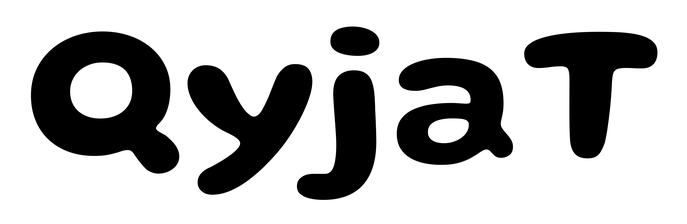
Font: Gluten_SemiBold